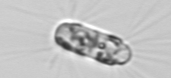
Label: Corethron_hystrix